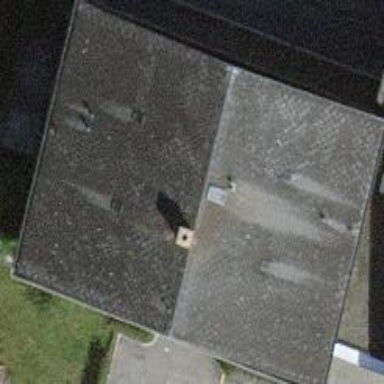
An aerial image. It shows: Police building.